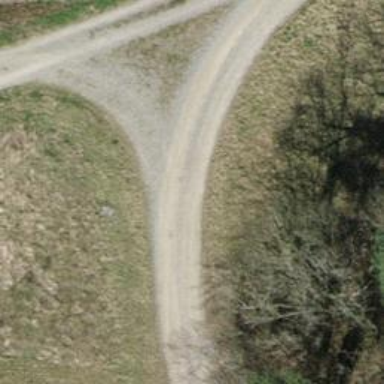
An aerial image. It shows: Pebblestone track with grade3 tracktype.